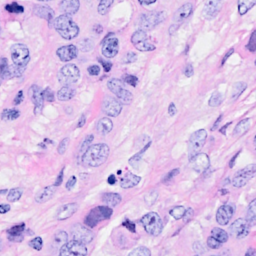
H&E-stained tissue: Breast